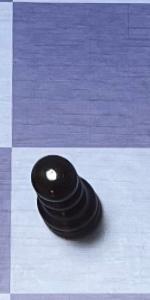
Label: Pawn_Black